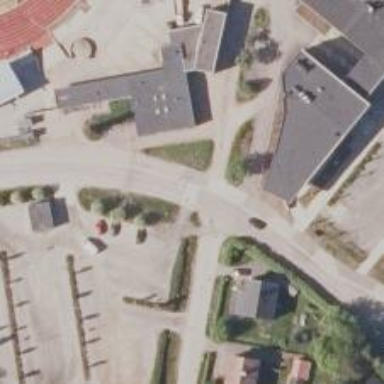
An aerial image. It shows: Footway with asphalt surface featuring zebra crossing.